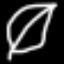
Label: leaf